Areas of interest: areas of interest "Scenic Spot"
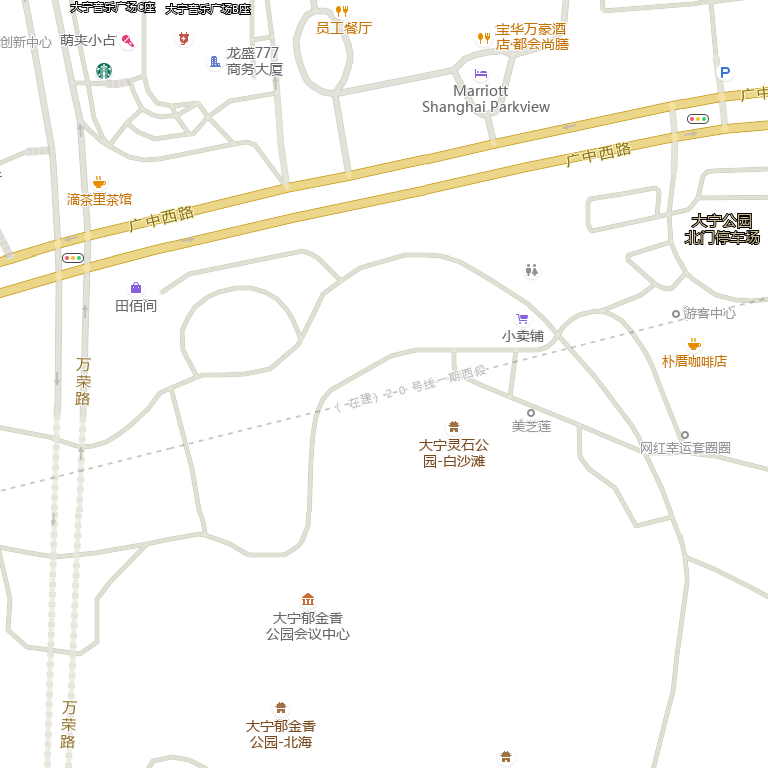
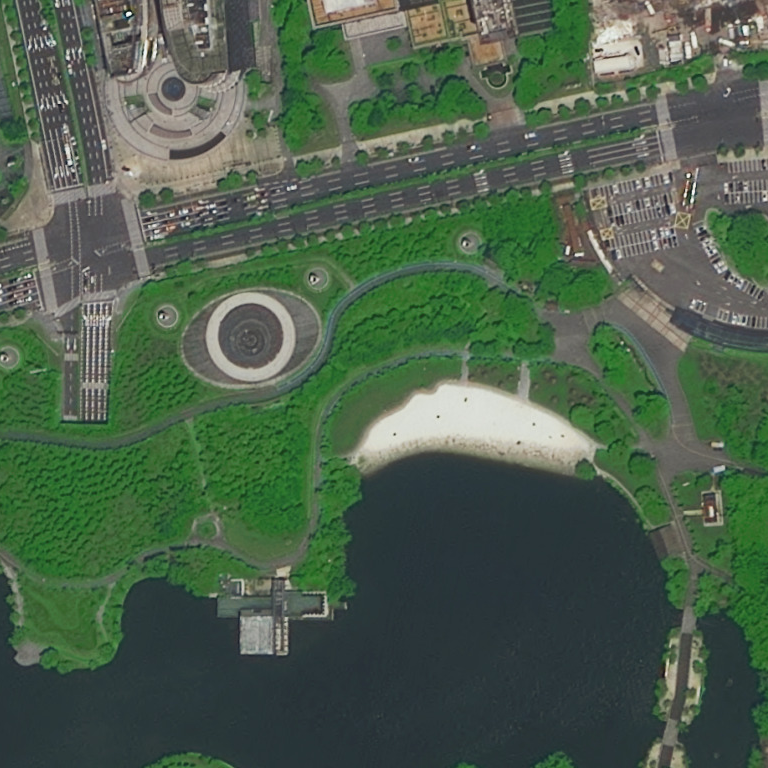